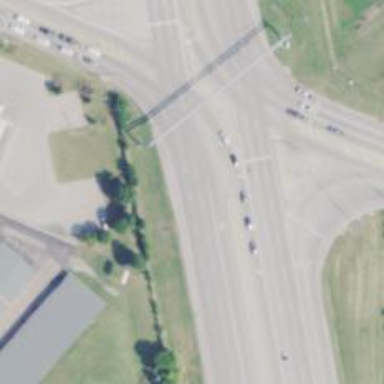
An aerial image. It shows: This image shows trunk highway that functions as expressway.